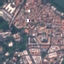
Land use / land cover: Residential